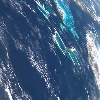
Label: water